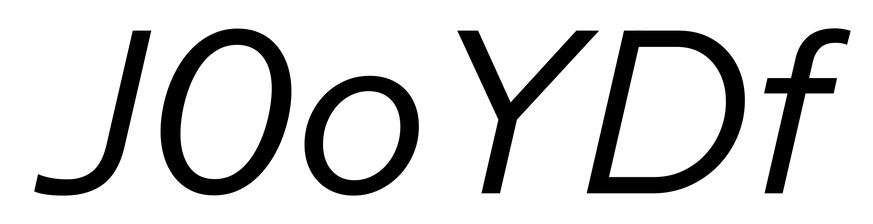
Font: InstrumentSans-Italic_Italic